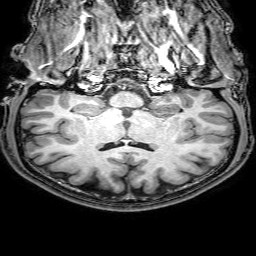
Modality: T1w
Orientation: sagittal
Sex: male
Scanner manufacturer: philips
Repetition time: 0.008092 s
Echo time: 0.0037 s